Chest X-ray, PA view. Patient: 49 years old, sex F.
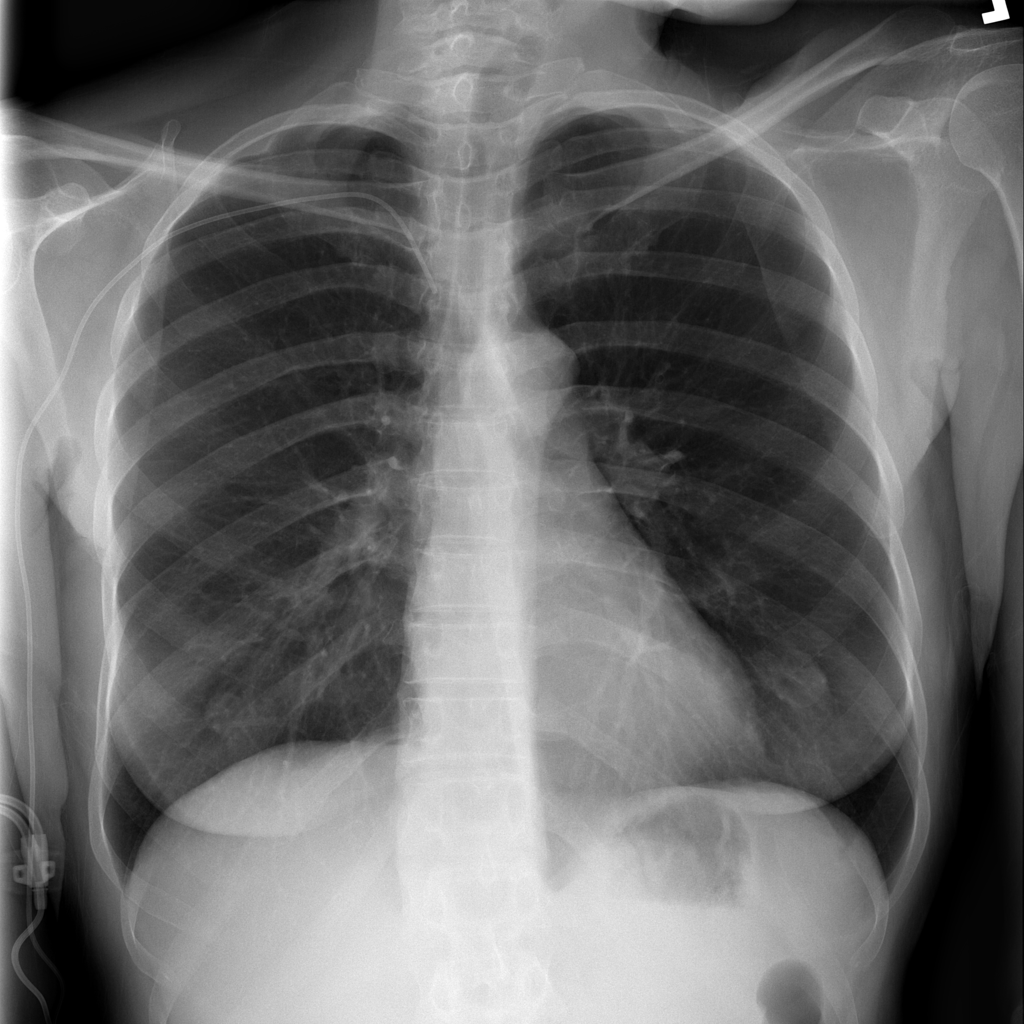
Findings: No Finding